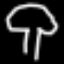
Label: mushroom